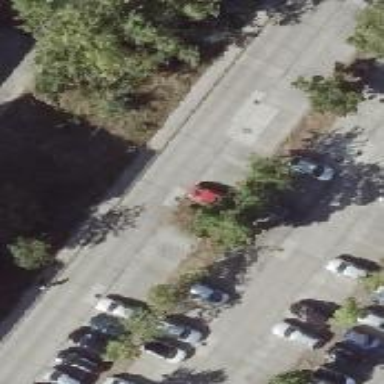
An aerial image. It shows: Street-side parking area with concrete surface.